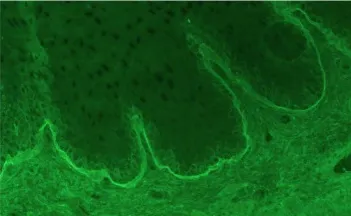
Histology and immunofluorescence studies of localized bullous pemphigoid (LBP). Indirect immunofluorescence of radiation-induced LBP: IgG autoantibodies bound to the basement membrane zone (BMZ) of monkey esophagus.
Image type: pathology (immunostaining)